Question: Here's my XAML and how it looks like:
'''
<Window x:Class="GameLenseWpf.MainWindow"
xmlns="http://schemas.microsoft.com/winfx/2006/xaml/presentation"
xmlns:x="http://schemas.microsoft.com/winfx/2006/xaml"
Title="MainWindow" Height="450" Width="350" MinHeight="450" MinWidth="350">
<Grid>
<Grid.RowDefinitions>
<RowDefinition Height="0.15*" />
<RowDefinition />
</Grid.RowDefinitions>
<Image Grid.Row="0" Stretch="Fill" Source="Image/topBarBg.png" />
<StackPanel Orientation="Horizontal" Grid.Row="0">
<TextBlock Text="Platform"
Foreground="White"
FontFamily="Georgia"
FontSize="15"
Margin="10"
HorizontalAlignment="Center"
VerticalAlignment="Center"/>
<ComboBox x:Name="cmbPlatform"
Margin="10"
FontFamily="Georgia"
FontSize="15"
MinHeight="30"
MinWidth="140"
VerticalAlignment="Center"
VerticalContentAlignment="Center" SelectionChanged="cmbPlatform_SelectionChanged">
<ComboBoxItem>All Platforms</ComboBoxItem>
<ComboBoxItem>Playstation 3</ComboBoxItem>
<ComboBoxItem>XBox 360</ComboBoxItem>
<ComboBoxItem>Wii</ComboBoxItem>
<ComboBoxItem>PSP</ComboBoxItem>
<ComboBoxItem>DS</ComboBoxItem>
</ComboBox>
</StackPanel>
<Image x:Name="imgAbout" Grid.Row="0" Source="Image/about.png"
Height="16" HorizontalAlignment="Right"
VerticalAlignment="Center"
Margin="0 0 10 0" />
<ListBox Grid.Row="1" x:Name="lstGames" Background="#343434" Padding="5"
ScrollViewer.HorizontalScrollBarVisibility="Disabled"
HorizontalContentAlignment="Stretch">
<ListBox.Resources>
<Style TargetType="ListBoxItem">
<Style.Resources>
<!-- SelectedItem with focus -->
<SolidColorBrush x:Key="{x:Static SystemColors.HighlightBrushKey}"
Color="Transparent" />
<!-- SelectedItem without focus -->
<SolidColorBrush x:Key="{x:Static SystemColors.ControlBrushKey}"
Color="Transparent" />
<!-- SelectedItem text foreground -->
<SolidColorBrush x:Key="{x:Static SystemColors.HighlightTextBrushKey}"
Color="Black" />
</Style.Resources>
<Setter Property="FocusVisualStyle" Value="{x:Null}" />
</Style>
</ListBox.Resources>
<ListBox.ItemTemplate>
<DataTemplate>
<Grid Height="120" Margin="0 10" >
<Grid.ColumnDefinitions>
<ColumnDefinition Width="90"/>
<ColumnDefinition />
</Grid.ColumnDefinitions>
<Grid.RowDefinitions>
<RowDefinition />
</Grid.RowDefinitions>
<Border BorderBrush="#202020" BorderThickness="5" CornerRadius="4" Panel.ZIndex="0">
<Canvas Grid.Row="0" Grid.Column="0" >
<Image Source="{Binding ImageUrl}" Canvas.Left="0" Canvas.Top="0" Stretch="UniformToFill"/>
<Image Source="Image/youtube.png" Canvas.Bottom="0" Canvas.Right="0" Height="20" Width="20" />
</Canvas>
</Border>
<StackPanel Grid.Row="0" Grid.Column="1" Margin="12 0 0 0">
<StackPanel Orientation="Horizontal">
<TextBlock Text="Title:" FontFamily="Arial" Foreground="White"/>
<TextBlock Text="{Binding Title}" FontFamily="Arial" Foreground="White" />
</StackPanel>
<StackPanel Orientation="Horizontal">
<TextBlock Text="Release Date:" FontFamily="Arial" Foreground="White" />
<TextBlock Text="{Binding ReleaseDate}" FontFamily="Arial" Foreground="White" />
</StackPanel>
<TextBlock Text="Synopsis" FontFamily="Arial" Foreground="White" />
<TextBox Background="#454545" Foreground="White" TextWrapping="Wrap" Text="{Binding Synopsis}" MaxHeight="73" />
</StackPanel>
</Grid>
</DataTemplate>
</ListBox.ItemTemplate>
</ListBox>
</Grid>
</Window>
'''

I just want to games image to stretch to fill the canvas bounds, which is inside of the rounder border.
Why is it not doing this?
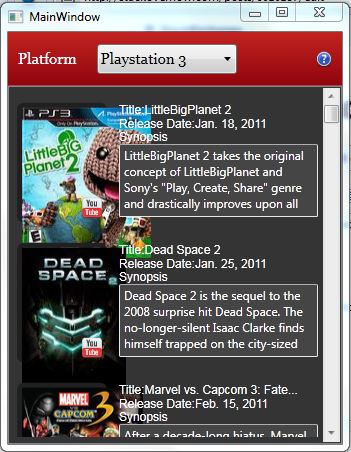
Answer: The problem is that you have the images within a canvas. Basically, any time you put an element in a Canvas panel, you are disregarding the entire layout system. Elements within a canvas do not participate in layout at all. What you want to do is replace the Canvas element with a plain Grid element (you don't need to define rows or columns, it will default to a single row/column.)
And actually looking more closely at what you are trying to do, you'll need to make some slight tweaks. Try this.
'''
<Border BorderBrush="#202020" BorderThickness="5" CornerRadius="4">
<Grid>
<Image Source="{Binding ImageUrl}" Stretch="UniformToFill"/>
<Image Source="Image/youtube.png" HorizontalAlignment="Right" VerticalAlignment="Bottom" Height="20" Width="20" />
</Grid>
</Border>
'''